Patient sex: M
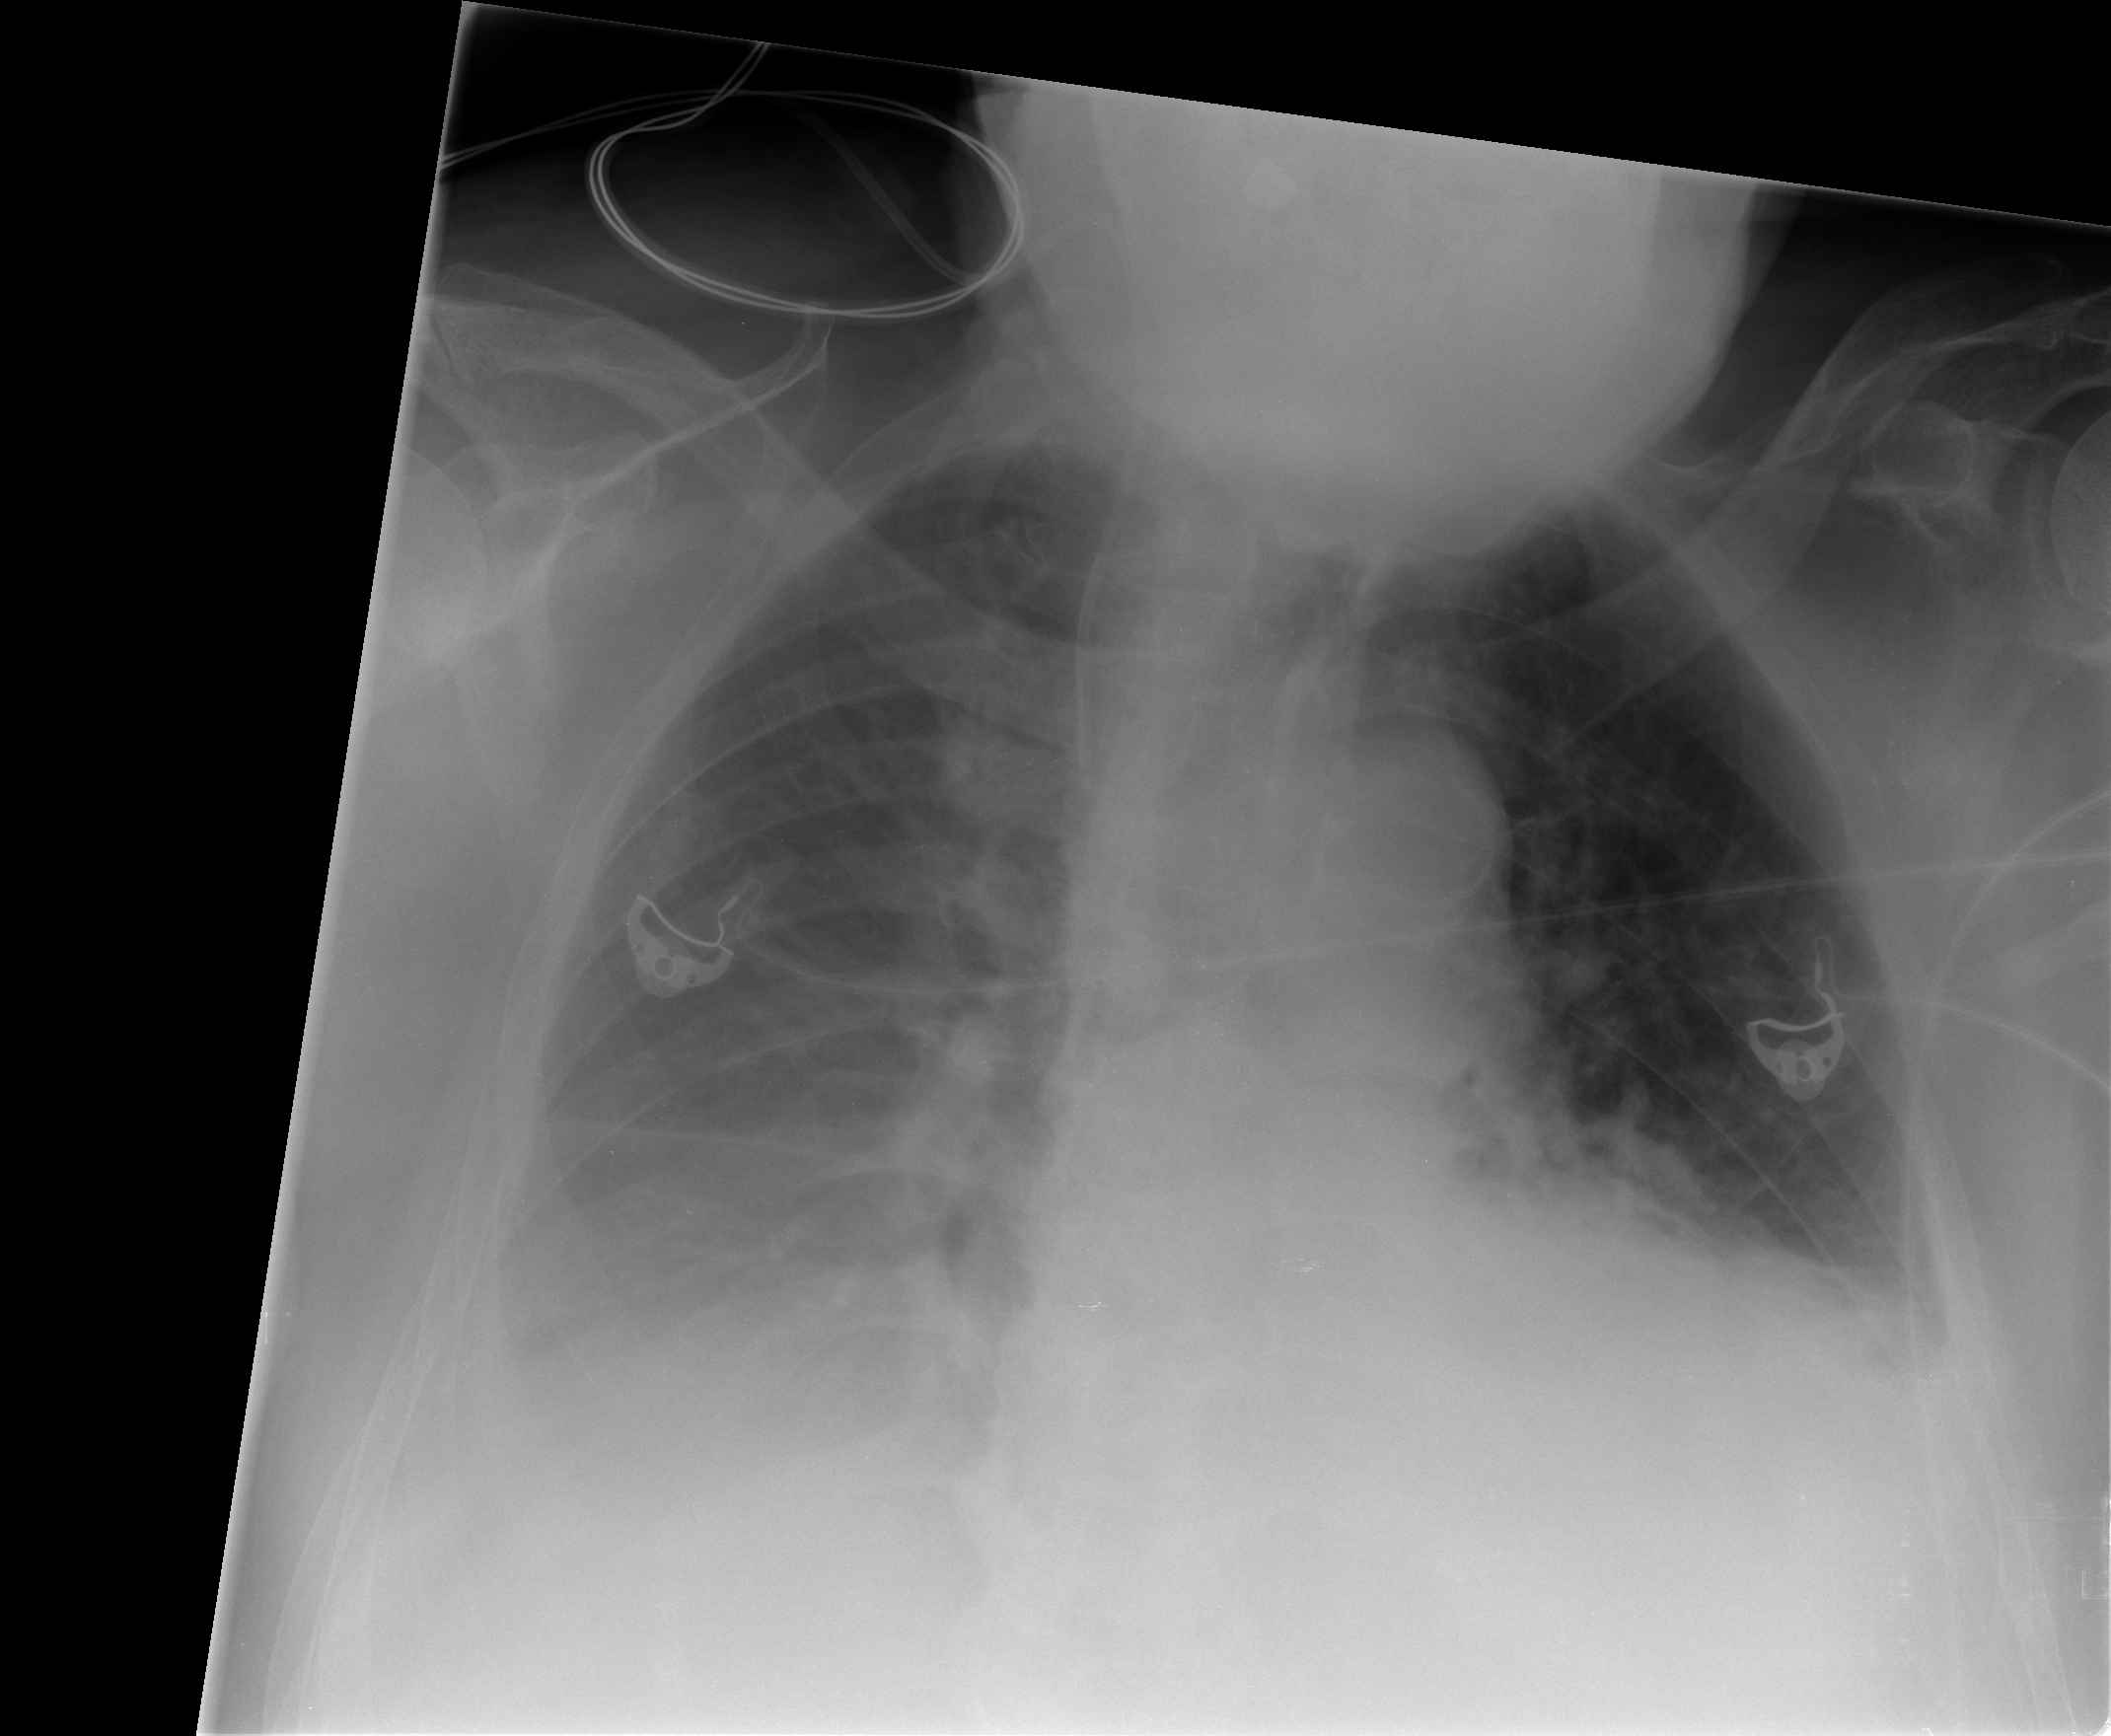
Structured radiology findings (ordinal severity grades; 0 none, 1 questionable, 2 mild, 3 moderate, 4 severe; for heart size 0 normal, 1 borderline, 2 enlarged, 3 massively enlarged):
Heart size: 2
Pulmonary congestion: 1
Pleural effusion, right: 3
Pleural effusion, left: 2
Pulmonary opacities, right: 1
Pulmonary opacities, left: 1
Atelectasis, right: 2
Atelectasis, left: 2